Question: In my wpf application when I select listboxItem, SelectionChanged event of listbox is not firing. However event fires when I click on outer margin.
have a look at below snap.

so basically, when I click on section inside Red border(Right Image), Selection change event is not firing, but when I click on outer border (White color part), selection change fires.
While searching about issue, I am not sure but I found it may be issue due to event tunneling. However I have only a bit of knowledge about tunneling yet.
So can any one please help me how this can get working so that selection change fire when I click on listboxitem (Red section)
let me if I need to further clear question.
I am also putting listbox code here
'''
<ListBox x:Name="Listbox1" SelectionChanged="listBox1_SelectionChanged">
<ListBox.ItemTemplate>
<DataTemplate>
<ListBoxItem Margin="10" Content="{Binding Name}" Height="25"
BorderBrush="#FF404040" BorderThickness="0,0.25" />
</DataTemplate>
</ListBox.ItemTemplate>
</ListBox>
'''
Thanks in anticipation
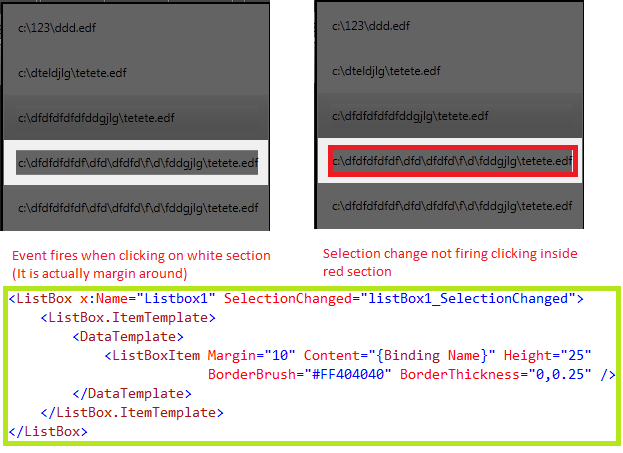
Answer: I can't think of a reason why you would want to have a 'ListBoxItem' inside the 'DataTemplate' of a 'ItemTemplate'. The 'ListBoxItem's are genarated automatically for each element of the 'ListBox' and whatever you have in your DataTemplate will be used as the of that 'ListBoxItem' So in your case you end up having a 'ListBoxItem' inside a 'ListBoxItem'. This might be the cause.
Try it this way:
'''
<ListBox x:Name="Listbox1" SelectionChanged="listBox1_SelectionChanged">
<ListBox.ItemTemplate>
<DataTemplate>
<Label Margin="10"
Content="{Binding Name}"
Height="25"
BorderBrush="#FF404040"
BorderThickness="0,0.25" />
</DataTemplate>
</ListBox.ItemTemplate>
</ListBox>
'''